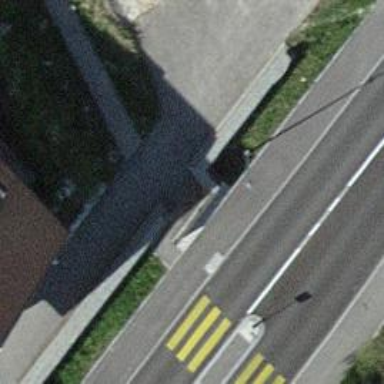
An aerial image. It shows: Unmarked road crossing.